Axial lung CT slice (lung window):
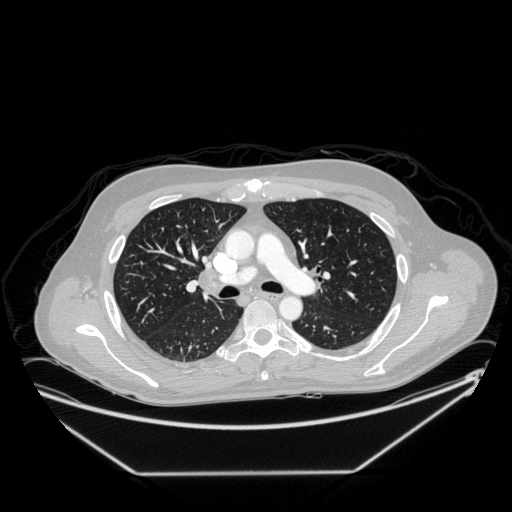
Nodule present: no